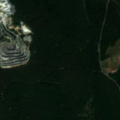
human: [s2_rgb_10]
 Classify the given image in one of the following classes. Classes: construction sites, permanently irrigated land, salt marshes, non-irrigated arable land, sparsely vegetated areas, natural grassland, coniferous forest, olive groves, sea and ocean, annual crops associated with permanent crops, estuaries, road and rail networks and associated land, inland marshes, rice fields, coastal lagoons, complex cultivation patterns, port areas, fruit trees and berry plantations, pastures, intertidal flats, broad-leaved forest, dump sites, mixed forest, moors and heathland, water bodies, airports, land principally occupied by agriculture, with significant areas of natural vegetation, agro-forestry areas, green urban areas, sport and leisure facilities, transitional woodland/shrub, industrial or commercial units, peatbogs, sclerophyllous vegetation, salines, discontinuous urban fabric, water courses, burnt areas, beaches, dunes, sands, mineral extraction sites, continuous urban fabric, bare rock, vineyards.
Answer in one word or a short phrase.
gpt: mineral extraction sites, vineyards, broad-leaved forest, mixed forest